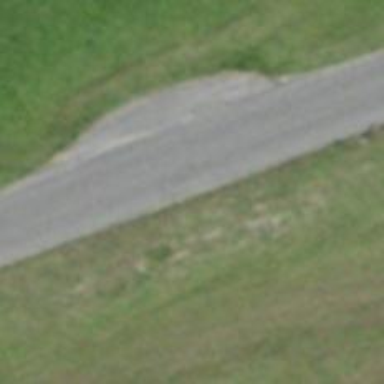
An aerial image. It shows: Passing place on the road.